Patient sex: M
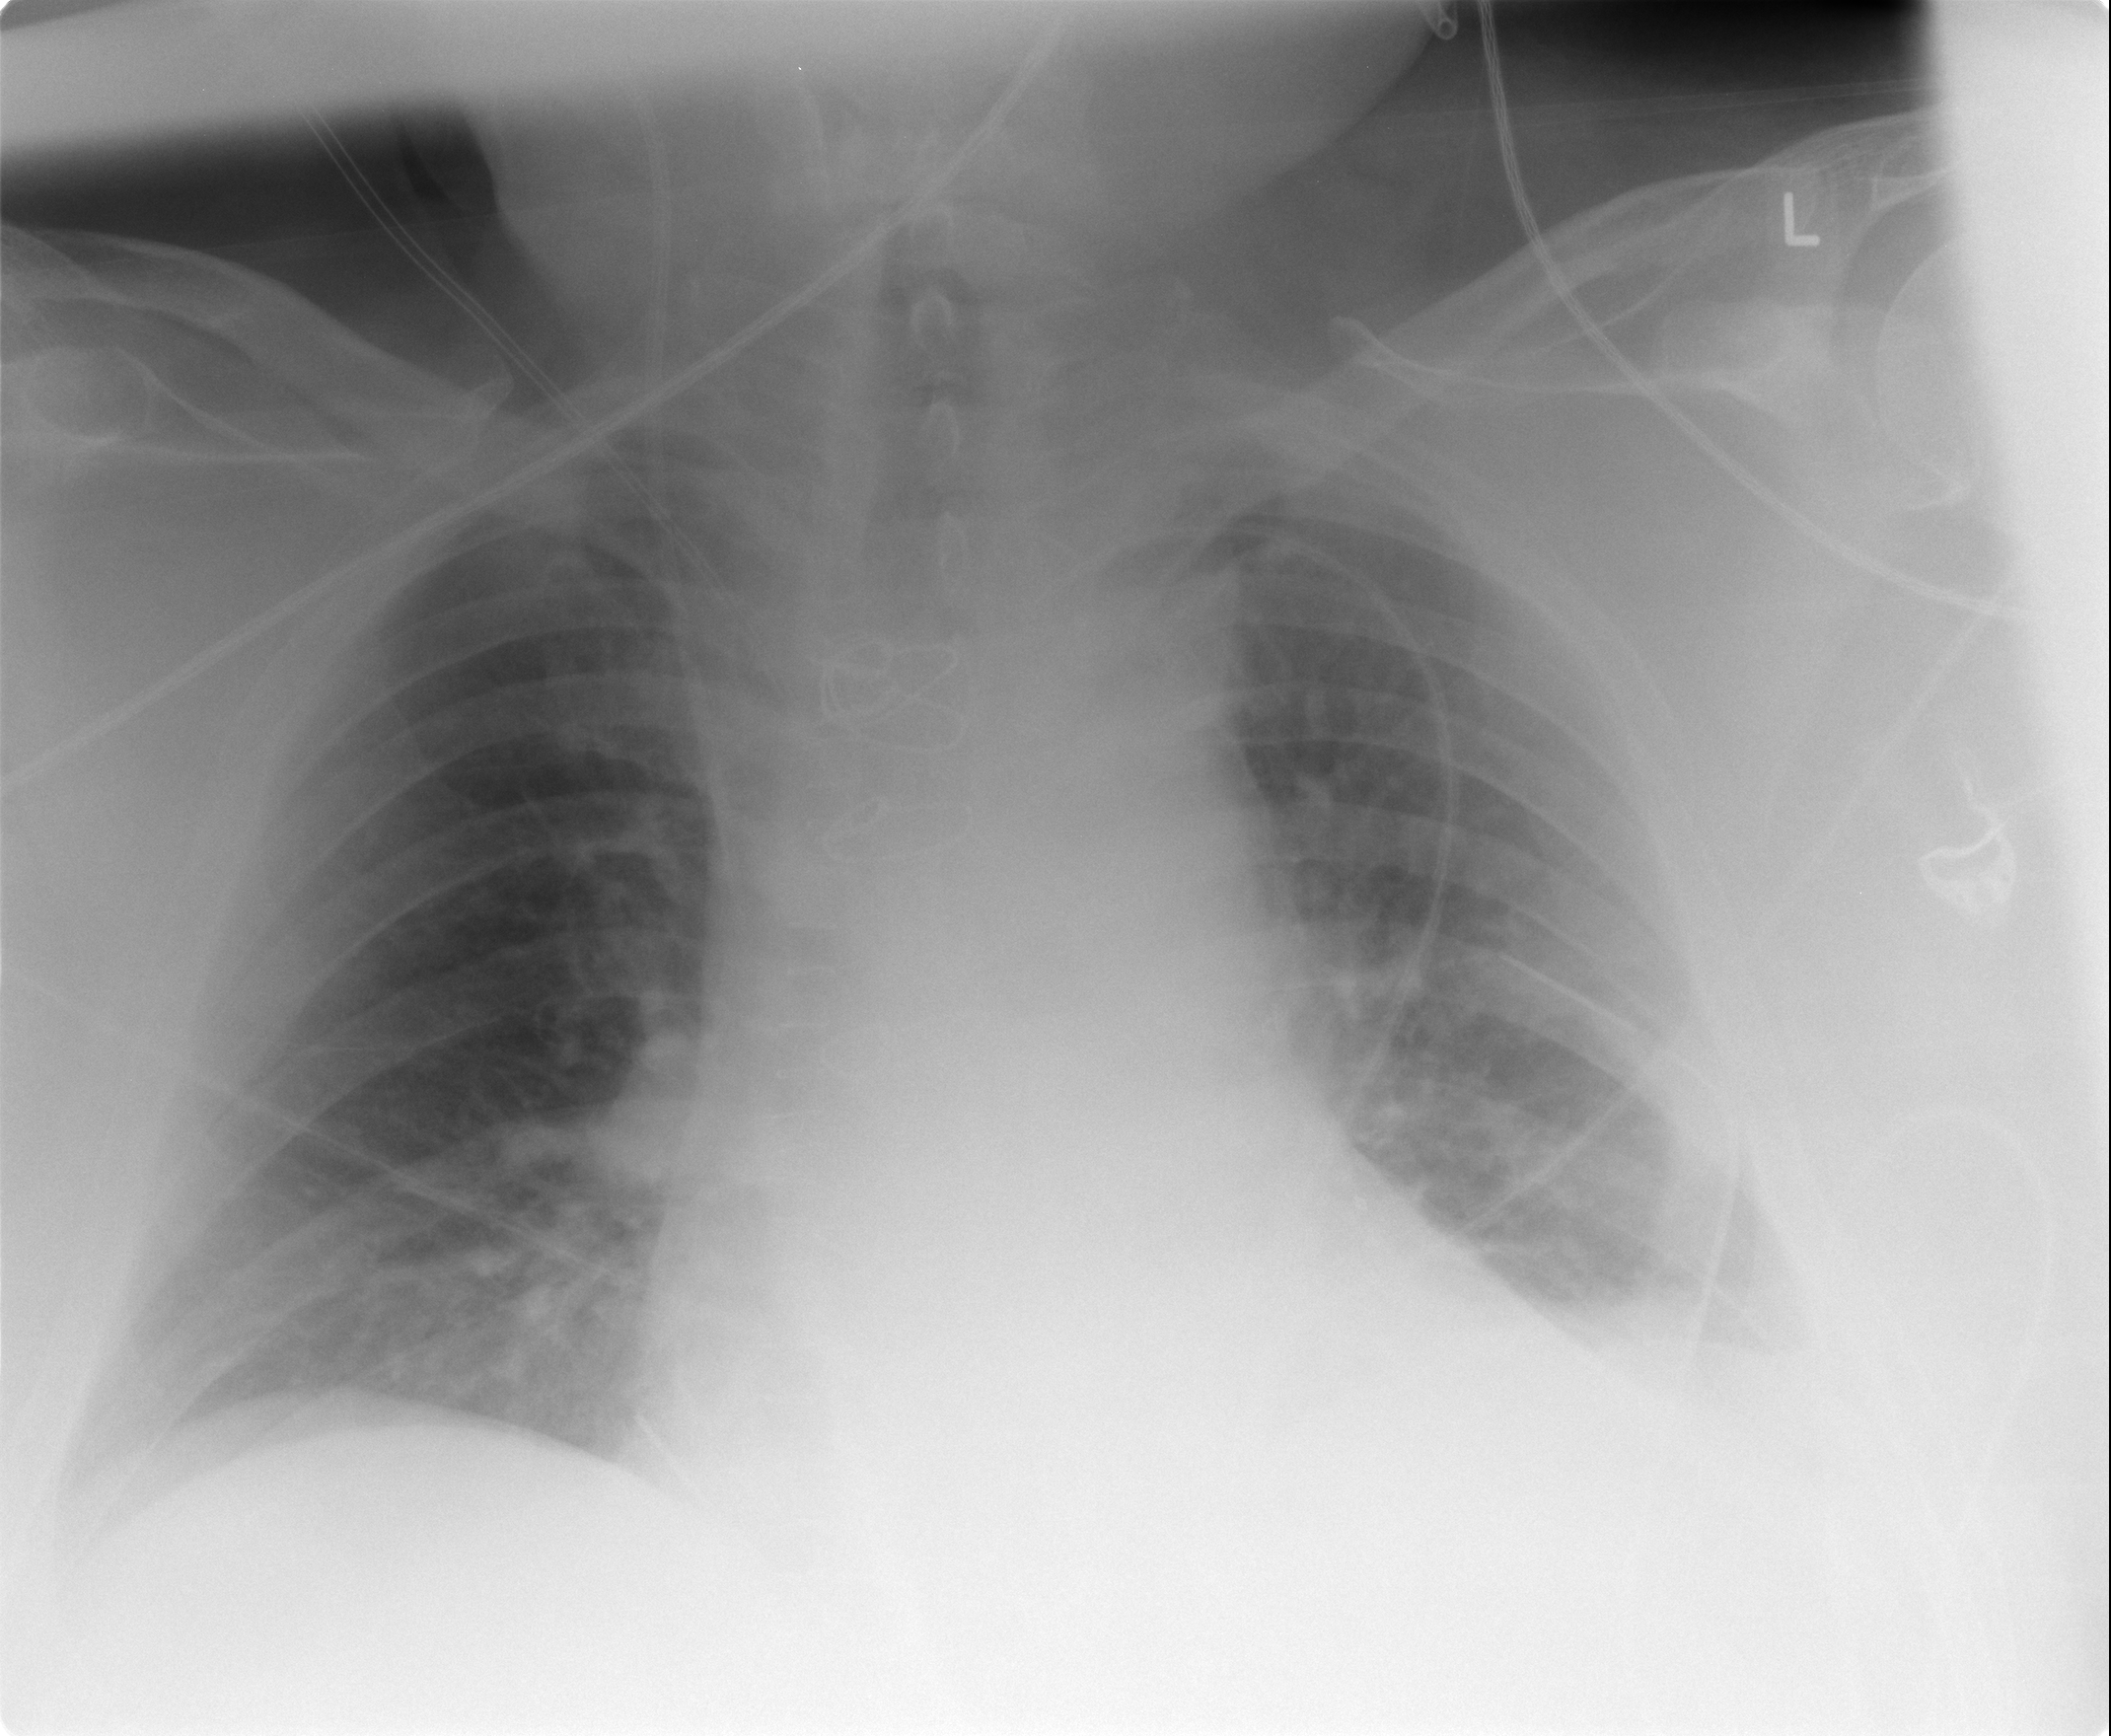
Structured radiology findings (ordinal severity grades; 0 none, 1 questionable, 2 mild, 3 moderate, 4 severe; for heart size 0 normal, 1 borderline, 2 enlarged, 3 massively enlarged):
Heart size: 0
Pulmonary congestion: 0
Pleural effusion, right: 0
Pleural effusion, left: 2
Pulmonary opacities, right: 0
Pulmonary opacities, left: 0
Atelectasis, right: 0
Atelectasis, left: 2